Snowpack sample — Buffalo Mountain, Silverthorne, Colorado, USA (2/22/26, 2:02 PM MST)
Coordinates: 39.622, -106.113
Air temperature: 33 °F
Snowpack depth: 63 cm
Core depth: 40 cm
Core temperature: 26.6 °F
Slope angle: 11°, slope face: 116°
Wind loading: low
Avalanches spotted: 0
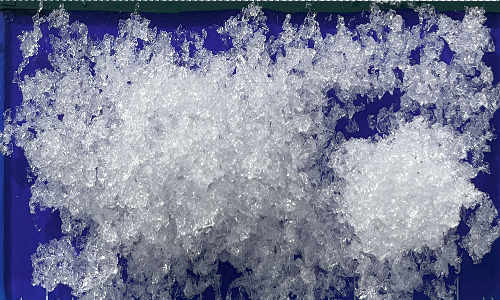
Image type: core
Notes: In a firebreak similar to site 1, minimal wind loading with no spotted avalanches (not many faces in view though)